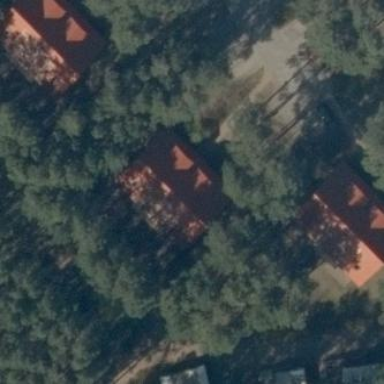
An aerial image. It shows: Building with gabled roof made of roof tiles.